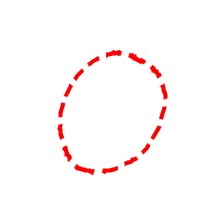
Shape: circle